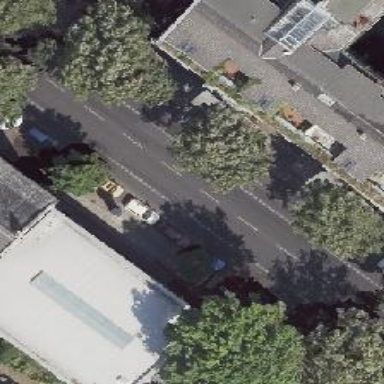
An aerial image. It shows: Parking lane designated for parking.